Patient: sex M, age 52
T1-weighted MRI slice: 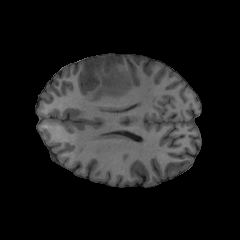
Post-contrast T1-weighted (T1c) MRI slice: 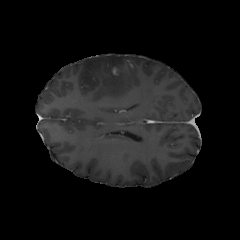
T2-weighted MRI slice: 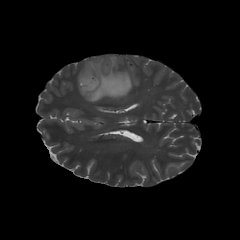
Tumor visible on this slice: yes
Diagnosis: Glioblastoma, IDH-wildtype
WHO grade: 4